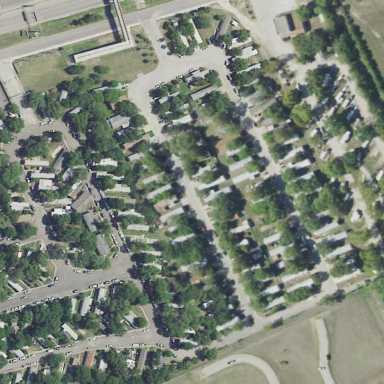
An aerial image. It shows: Caravan site for tourism.